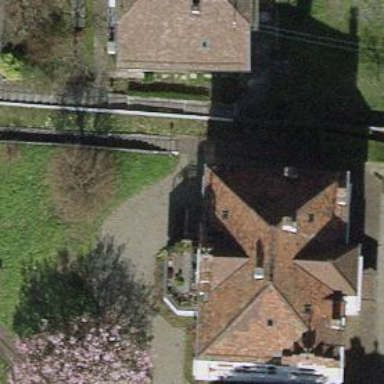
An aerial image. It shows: Apartment building with hipped roof.